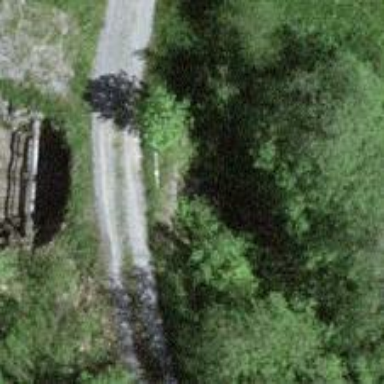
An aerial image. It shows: Culvert tunnel crossing ditch waterway.